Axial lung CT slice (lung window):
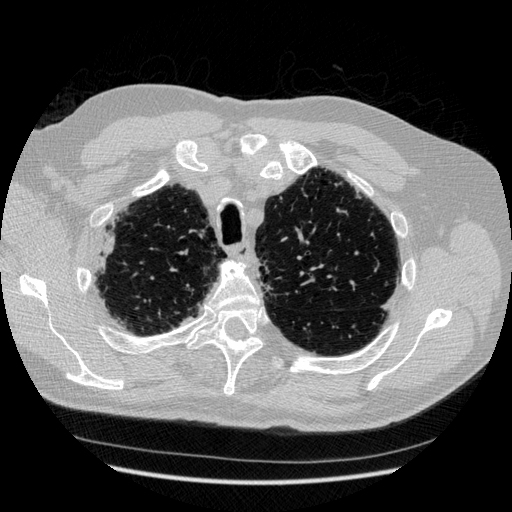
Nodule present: no